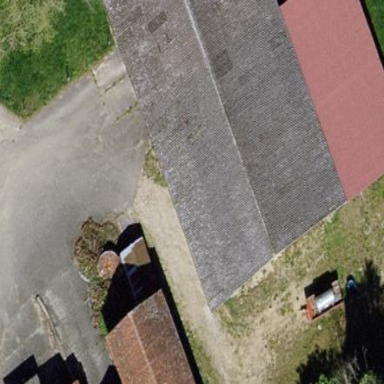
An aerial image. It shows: Farm auxiliary building.